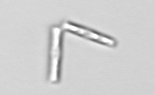
Label: Thalassionema